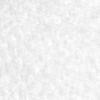
Label: no_change